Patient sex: F
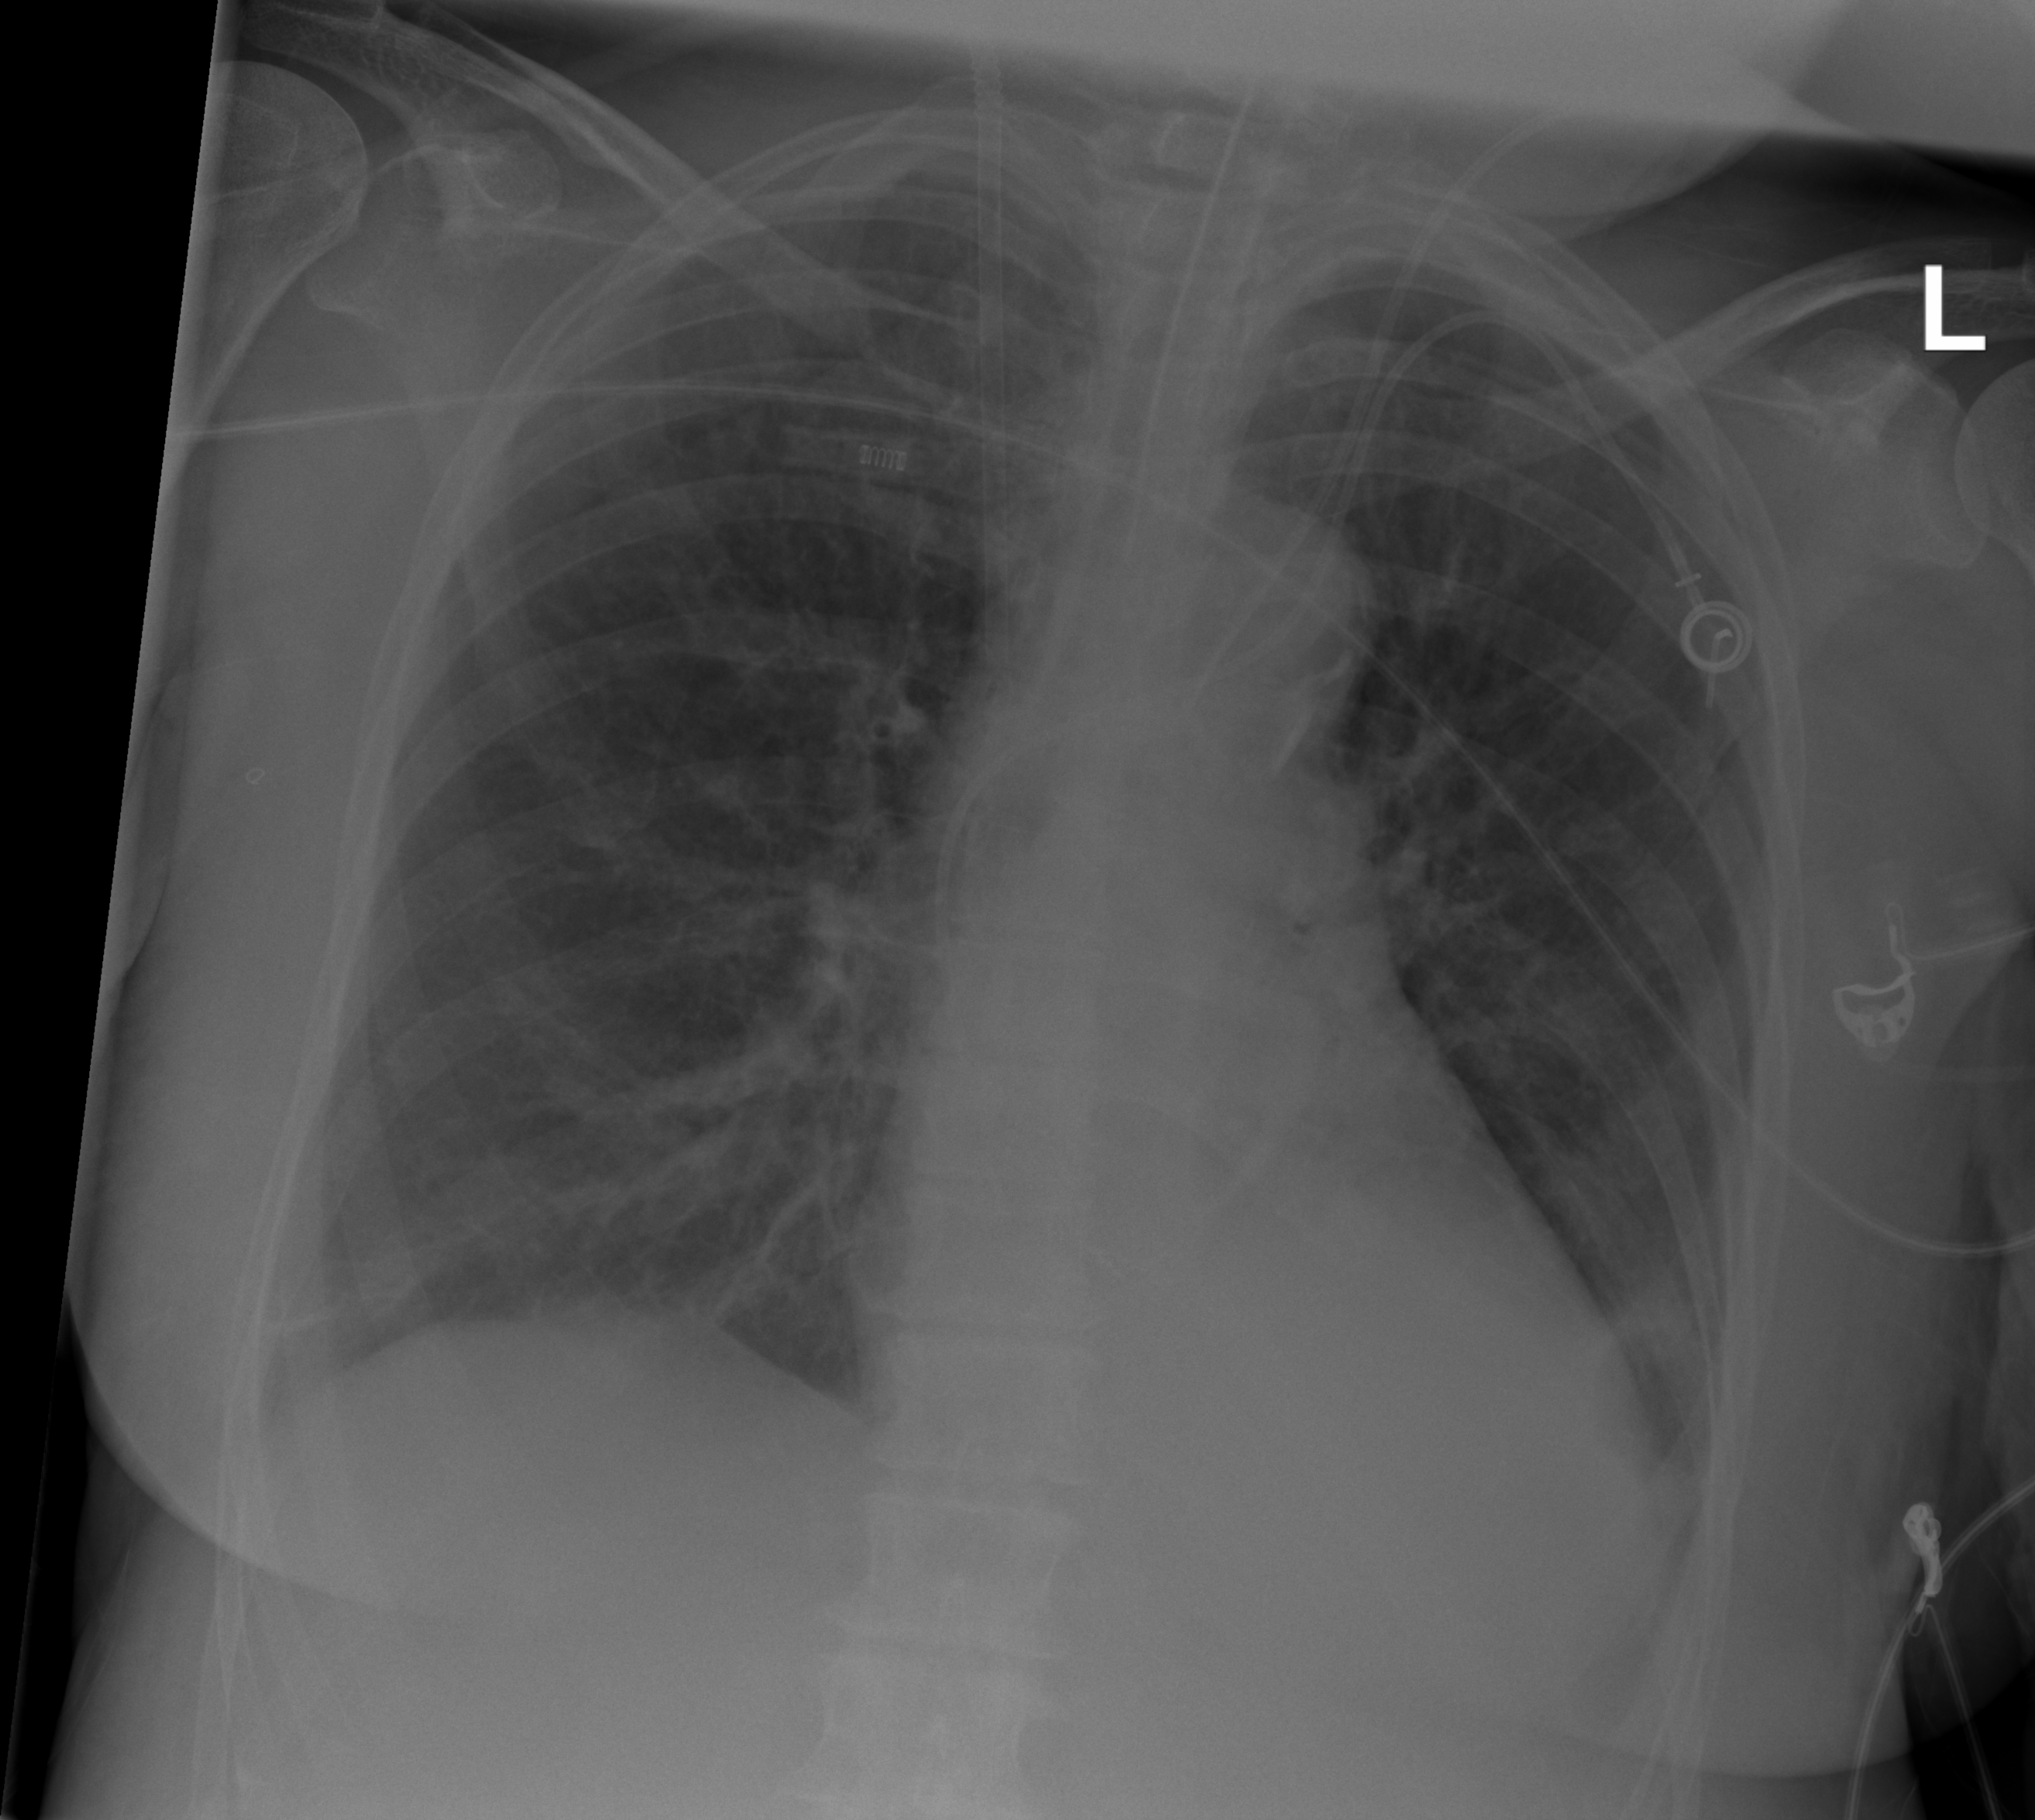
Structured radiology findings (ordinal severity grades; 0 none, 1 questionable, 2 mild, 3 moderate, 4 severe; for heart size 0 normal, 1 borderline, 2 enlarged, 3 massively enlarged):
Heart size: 0
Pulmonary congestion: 1
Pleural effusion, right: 0
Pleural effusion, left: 0
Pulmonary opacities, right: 0
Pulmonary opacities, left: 0
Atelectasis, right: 0
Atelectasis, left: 0